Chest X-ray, PA view. Patient: 50 years old, sex M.
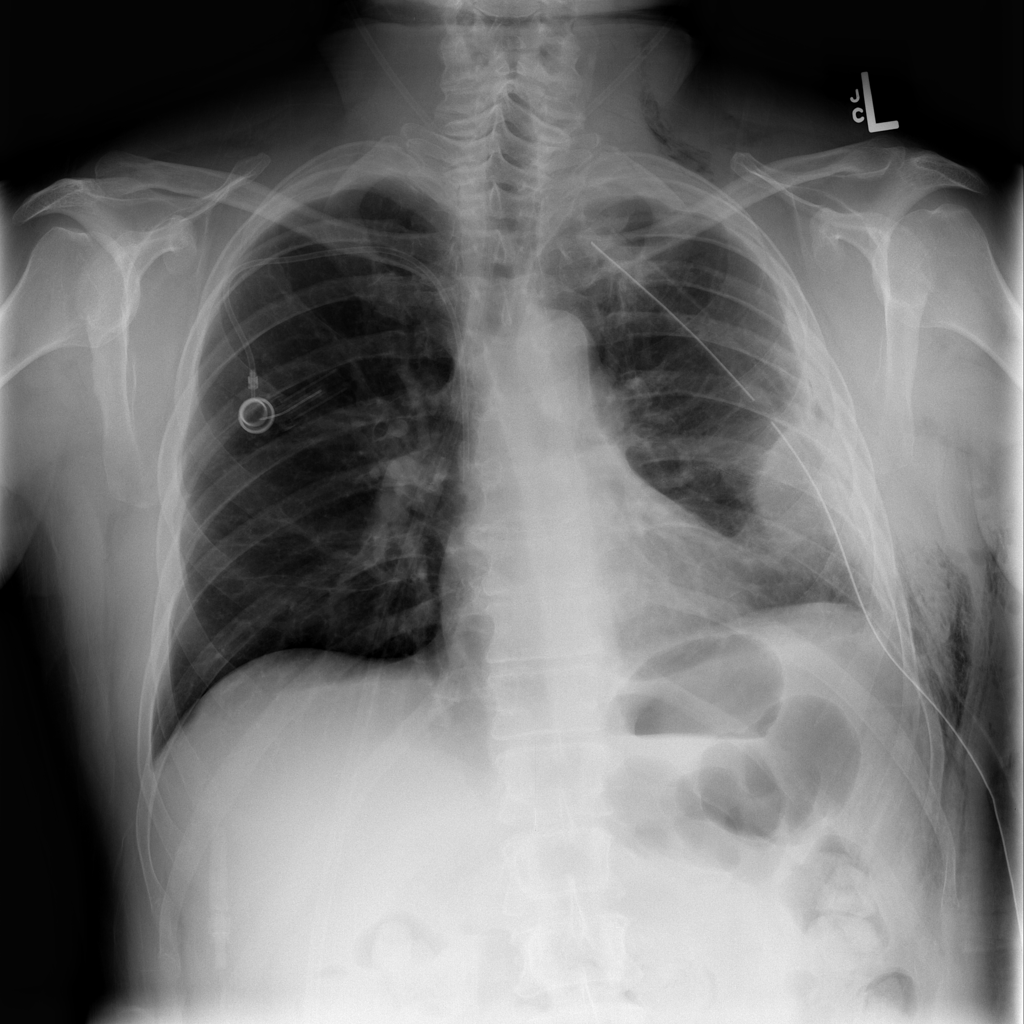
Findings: No Finding